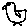
Label: bird